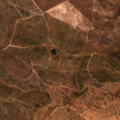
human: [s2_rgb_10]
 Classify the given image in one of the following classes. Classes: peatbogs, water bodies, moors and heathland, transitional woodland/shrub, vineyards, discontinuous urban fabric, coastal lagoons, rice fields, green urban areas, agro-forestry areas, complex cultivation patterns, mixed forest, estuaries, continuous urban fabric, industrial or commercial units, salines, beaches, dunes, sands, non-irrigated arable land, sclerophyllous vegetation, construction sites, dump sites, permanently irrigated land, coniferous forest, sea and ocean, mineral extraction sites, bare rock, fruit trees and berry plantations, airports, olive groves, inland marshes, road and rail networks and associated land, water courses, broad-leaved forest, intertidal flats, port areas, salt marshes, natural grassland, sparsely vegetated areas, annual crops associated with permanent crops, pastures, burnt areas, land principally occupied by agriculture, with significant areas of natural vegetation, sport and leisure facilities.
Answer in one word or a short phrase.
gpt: agro-forestry areas, transitional woodland/shrub